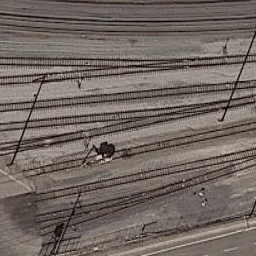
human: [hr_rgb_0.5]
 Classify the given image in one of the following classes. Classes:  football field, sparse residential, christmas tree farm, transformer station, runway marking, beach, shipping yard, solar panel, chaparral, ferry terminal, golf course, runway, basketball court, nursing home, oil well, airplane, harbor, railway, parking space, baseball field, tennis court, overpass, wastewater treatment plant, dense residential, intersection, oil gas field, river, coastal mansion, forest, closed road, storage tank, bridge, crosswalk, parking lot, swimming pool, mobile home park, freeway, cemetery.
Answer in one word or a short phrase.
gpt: railway